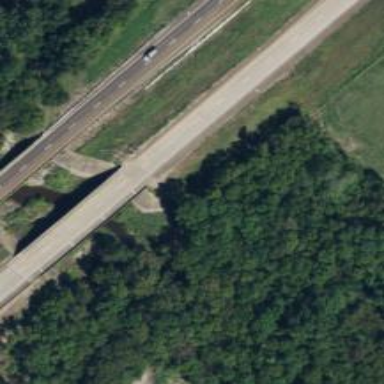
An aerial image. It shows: Bridge for trunk highway with expressway access.